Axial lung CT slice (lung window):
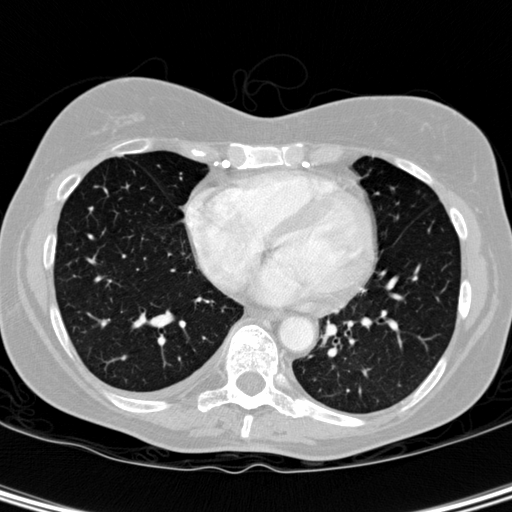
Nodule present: no